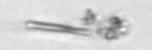
Label: fiber_TAG_external_detritus